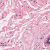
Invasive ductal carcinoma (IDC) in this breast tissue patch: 0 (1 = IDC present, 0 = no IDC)